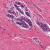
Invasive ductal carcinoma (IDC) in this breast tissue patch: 0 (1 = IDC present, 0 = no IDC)